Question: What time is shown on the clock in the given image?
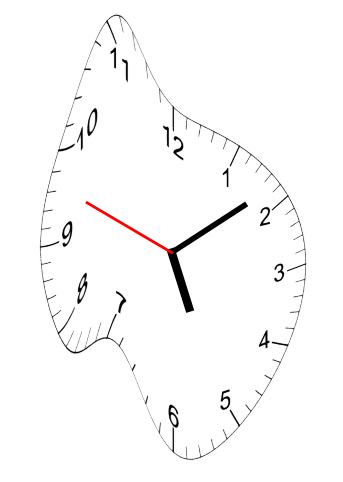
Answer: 05:08:48